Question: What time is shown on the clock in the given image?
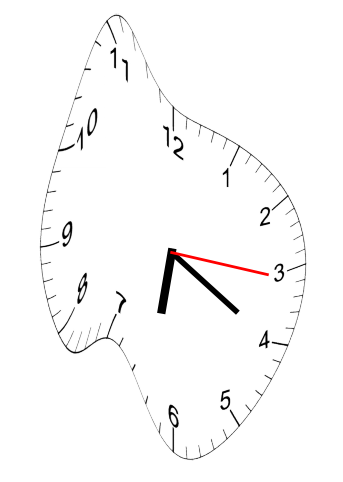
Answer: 06:20:16